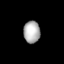
Tissue: lung
Cell type: Fibroblasts
Senescence score: 0.6046
Nuclear area (px): 354
Mean DAPI intensity: 177.701